Aerial crown-view tile of a tropical tree (Barro Colorado Island, Panama), acquired 20250317:
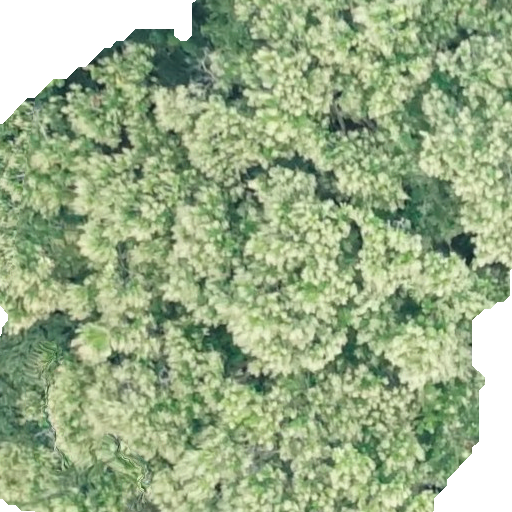
Species: Anacardium excelsum
GBIF accepted scientific name: Anacardium excelsum
Crown area: 422.644 m²